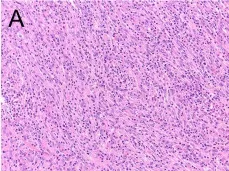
Pathological characteristics of the tumor. H&E stained image showing that the tumor contained a mixture of proliferative spindle cells and a large number of small lymphocytes and plasma cells. Hematoxylin and eosin stain, original magnification 200X.
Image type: pathology (h&e)